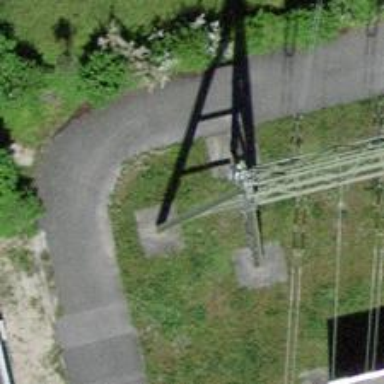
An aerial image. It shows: Man-made mast used for communication purposes.